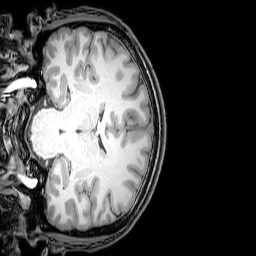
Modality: T1w
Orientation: coronal
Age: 24
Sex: male
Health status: healthy
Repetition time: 0.081 s
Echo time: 0.037 s